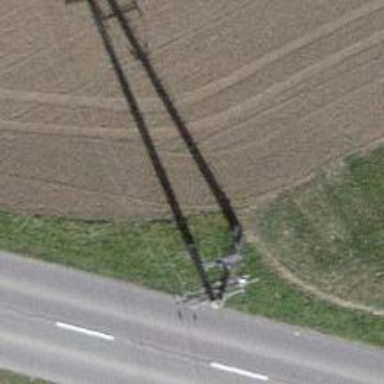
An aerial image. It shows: Concrete power pole.